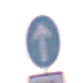
Verkehrszeichen: VorgeschriebeneFahrtrichtungGeradeaus
Zusatzzeichen unten: BesondereFahrzeugeUndTransportgueter7
Umgebung: Outdoor, RoadRail
Tageszeit: Dawn
Wetter: Clear
Licht: Natural
Jahreszeit: NotSpecified
Kontrast: LowContrast